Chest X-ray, PA view. Patient: 34 years old, sex F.
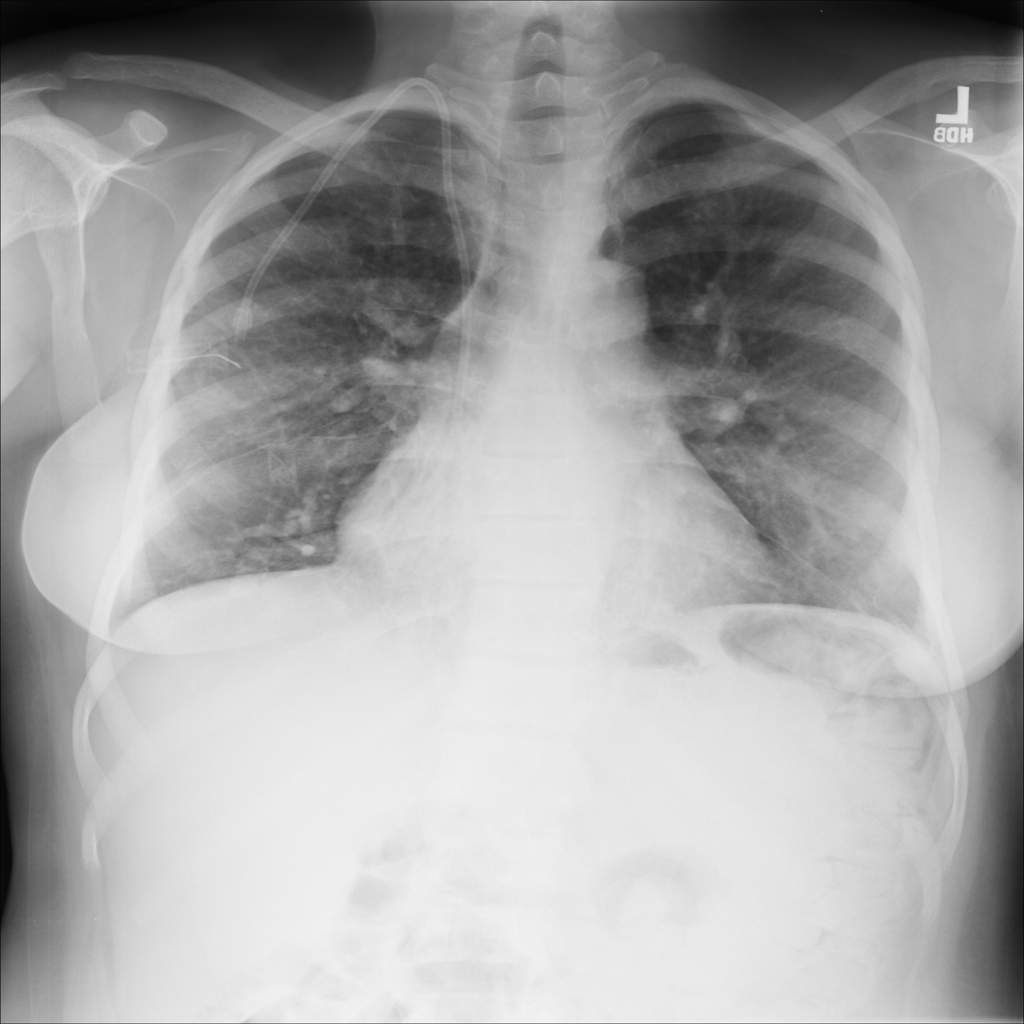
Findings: No Finding